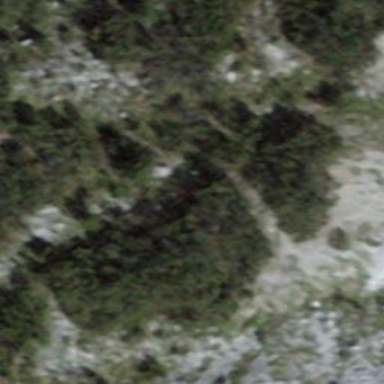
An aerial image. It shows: Patch of scrub vegetation.